Question: I need to spawn 4 new 'SKSpriteNodes' (independent not parented) at the corners of an existing sprite. Its pretty basic stuff but I am struggling to find the correct formula, I though I had it but its not working as expected. Could some either point me towards the correct formula or help me out with some guidance on calculating the 4 [x, y] pairs for any given rotation. Much appreciated.

1. Move rotation center for each point to origin.
2. xnew = x * cos(angle) - y * sin(angle)
3. ynew = y * cos(angle) + x * sin(angle)
4. Move rotation center for each point back to original position.
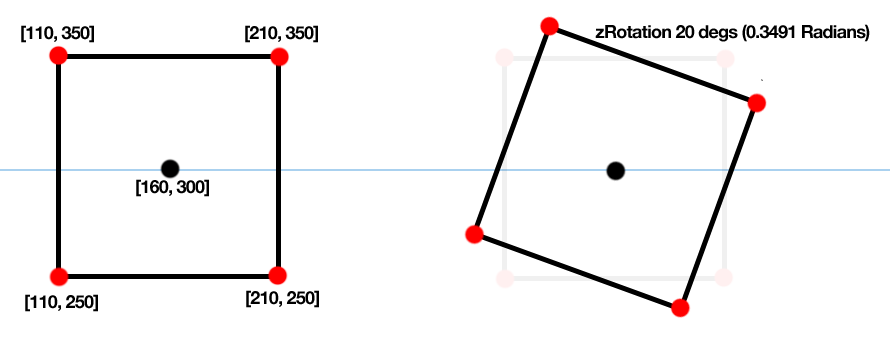
Answer: You could use 'CGPointApplyAffineTransform' along with 'CGAffineTransformMakeRotation' if you didn't want to do the math yourself. Your math though looks almost right at first glance, I believe you just need to subtract out the center point. So xnew would be (x - x_c) * cos(a) - (y - y_c) * sin(a). Can't test right now so can't be 100% sure.